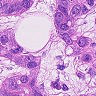
Metastatic tissue present: yes